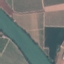
Land use / land cover class: River